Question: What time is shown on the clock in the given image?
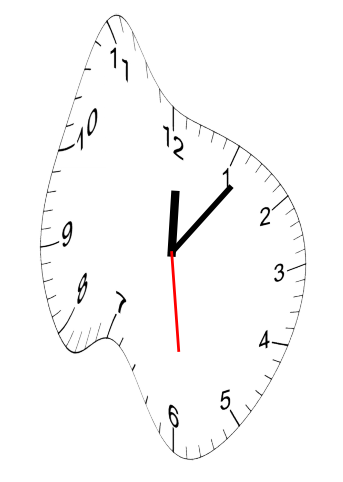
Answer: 12:06:29